Question: I am new to Domain Pattern, I need to ensure that I understand what I had read so far!!,

0) DAL will receive parameters in DTO and return fetched data in LIST of DTO (Entity)
1) De-couple BLL and DAL through repository pattern.
2) Entity is DTO object.
3) ProductCategoryData contains a list of ProductData.
4) It will be Anemic Domain Model ANTI Pattern if BLL.ProductCategory does not contain properties that describe the business object.
5) BLL.ProductCategory contains a List of BLL.Product......I have bad feeling about this
6) I avoid in that design anemic domain model anti pattern.
7) I successfully Apply Domain Model Pattern.
8) I used DTO objects to transfer data between tiers.
Please talk to me :)
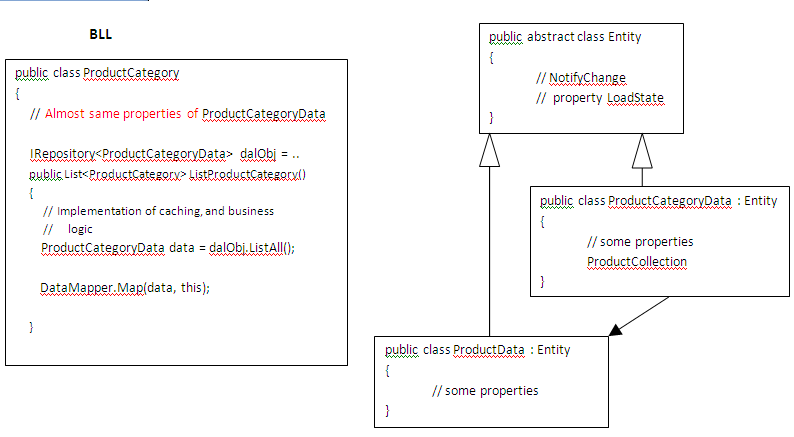
Answer: If that is the interface and there are no methods on your objects then that is still an anemic model.
The Repository should be associate to the aggregates of the model.
I your model only contains those entities then does not really matter how bad or good the design is
because the overall complexity will be low.
Also choose better names for your model, and avoid generic names like "Data".
The reader immediately asks: what kind of data ?